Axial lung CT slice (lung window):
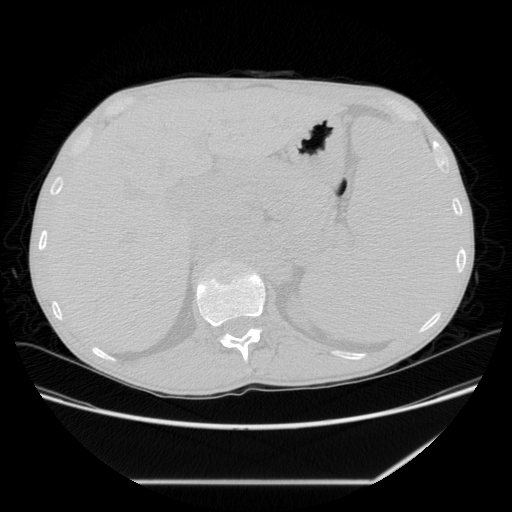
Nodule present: no